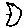
Label: moon